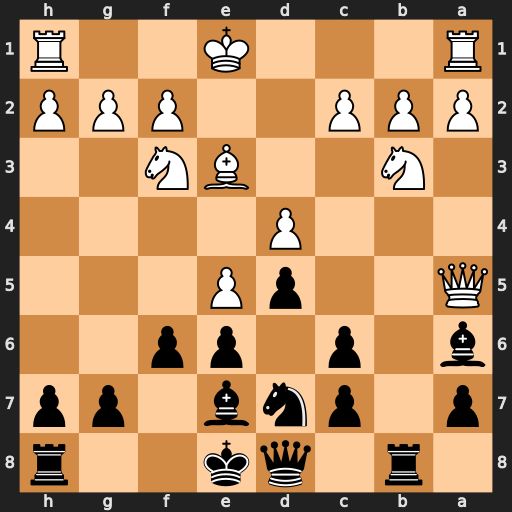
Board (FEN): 1r1qk2r/p1pnb1pp/b1p1pp2/Q2pP3/3P4/1N2BN2/PPP2PPP/R3K2R
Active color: b
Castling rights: KQk
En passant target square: -
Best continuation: Bb4+ Qxb4 Rxb4